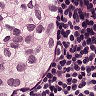
Metastatic tissue present: yes